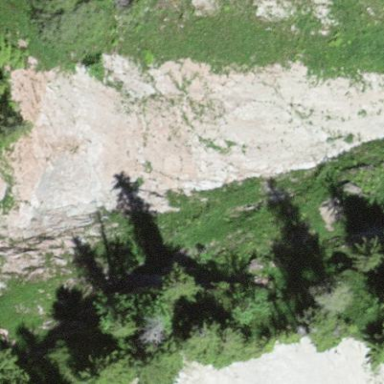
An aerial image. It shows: Natural scree.